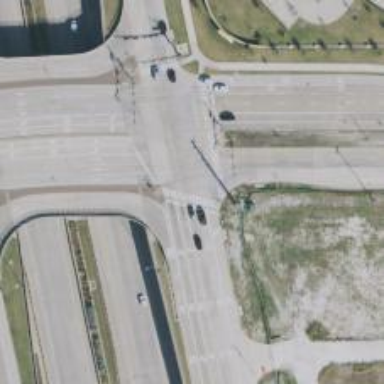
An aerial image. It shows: Secondary road with separate sidewalk.